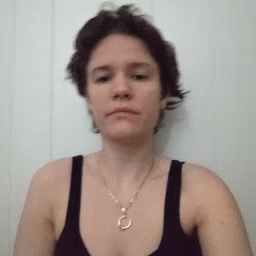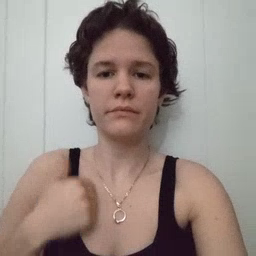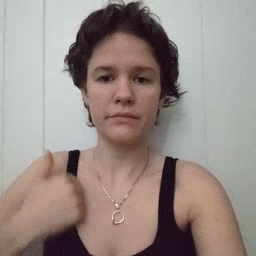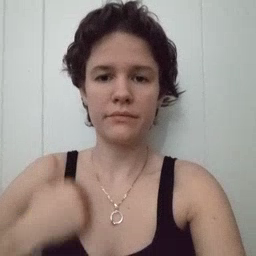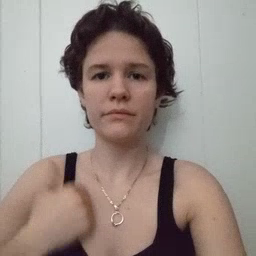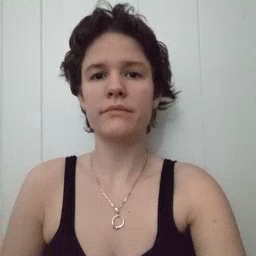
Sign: bath